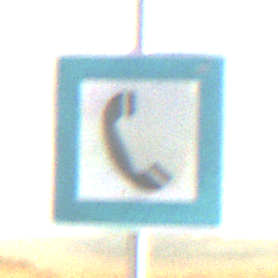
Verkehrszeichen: Fernsprecher
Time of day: SunriseSunset
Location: Outdoor (Nature)
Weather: Clear
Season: NotSpecified
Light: Natural